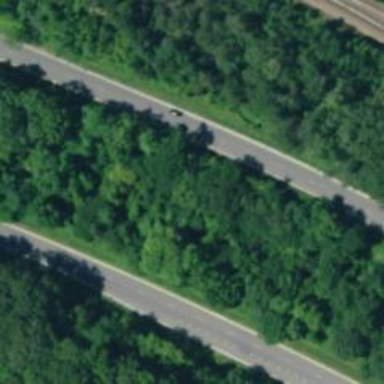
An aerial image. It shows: Primary highway that is also expressway.